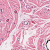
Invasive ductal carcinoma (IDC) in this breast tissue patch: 0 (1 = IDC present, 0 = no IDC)